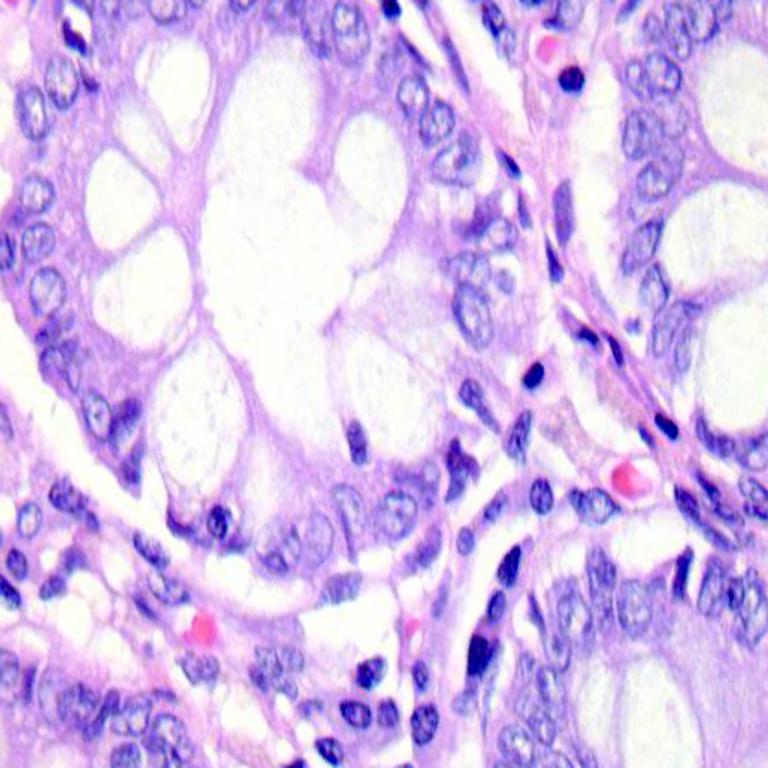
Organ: colon
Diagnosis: benign